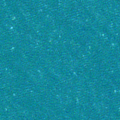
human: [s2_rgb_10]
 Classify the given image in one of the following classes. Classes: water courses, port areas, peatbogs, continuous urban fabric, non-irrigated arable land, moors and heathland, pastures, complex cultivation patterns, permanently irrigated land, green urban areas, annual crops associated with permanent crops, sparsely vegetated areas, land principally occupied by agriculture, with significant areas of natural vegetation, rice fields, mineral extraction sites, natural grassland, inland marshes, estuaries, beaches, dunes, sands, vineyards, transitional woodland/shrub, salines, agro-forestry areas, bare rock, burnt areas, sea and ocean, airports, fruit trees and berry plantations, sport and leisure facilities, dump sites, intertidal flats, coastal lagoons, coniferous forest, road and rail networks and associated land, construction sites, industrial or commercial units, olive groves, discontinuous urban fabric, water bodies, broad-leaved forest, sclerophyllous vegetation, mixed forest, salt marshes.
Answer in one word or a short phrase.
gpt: sea and ocean